Field crop: maize
Growth stage: 2
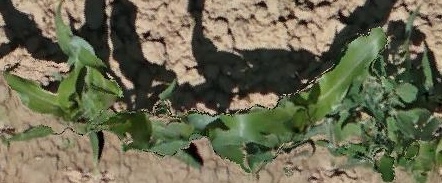
Species: maize